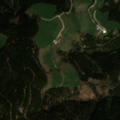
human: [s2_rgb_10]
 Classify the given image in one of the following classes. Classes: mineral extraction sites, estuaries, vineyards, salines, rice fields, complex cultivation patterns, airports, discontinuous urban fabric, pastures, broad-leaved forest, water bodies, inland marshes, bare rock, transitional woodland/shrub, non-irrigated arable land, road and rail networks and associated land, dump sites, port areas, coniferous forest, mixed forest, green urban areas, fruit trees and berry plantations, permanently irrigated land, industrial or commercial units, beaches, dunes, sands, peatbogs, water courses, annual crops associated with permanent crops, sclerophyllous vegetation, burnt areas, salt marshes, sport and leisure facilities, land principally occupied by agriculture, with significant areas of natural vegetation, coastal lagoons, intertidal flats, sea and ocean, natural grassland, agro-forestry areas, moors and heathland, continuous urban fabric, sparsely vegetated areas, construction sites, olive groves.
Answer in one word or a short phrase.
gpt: complex cultivation patterns, land principally occupied by agriculture, with significant areas of natural vegetation, coniferous forest, mixed forest